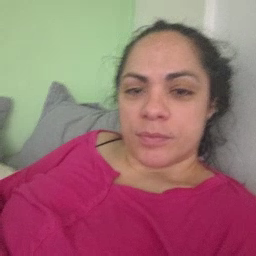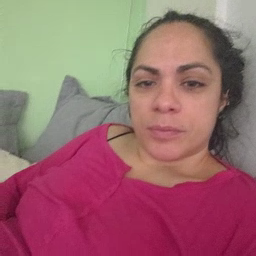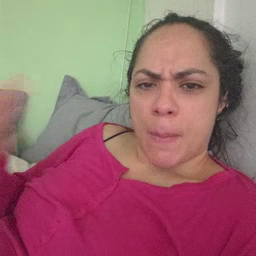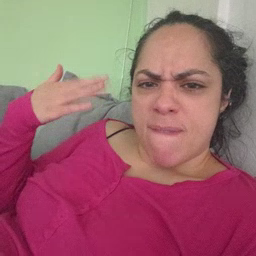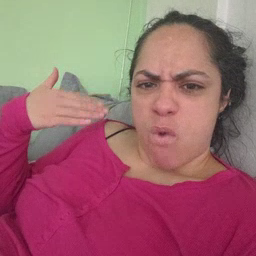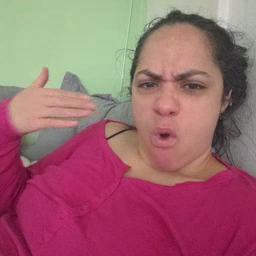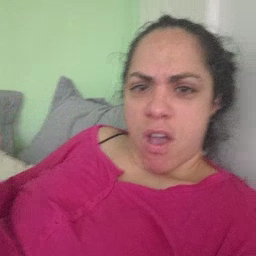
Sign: before